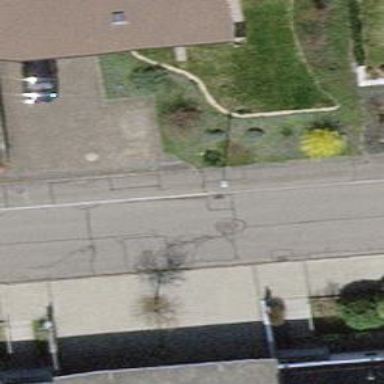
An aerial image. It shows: Residential road.